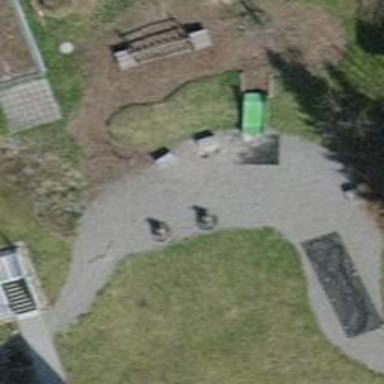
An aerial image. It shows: Playground area for leisure land.